Question: I want to know its possible to calculate the area of an organic shape. The shape im trying to calculate looks something like this:
Imagine its drawn by 'CGPoints'
Is there a special function for this? Im thinking maybe CoreImage or Quartz or maybe opengl.
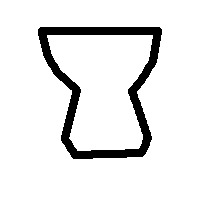
Answer: If the boundary path consists only of straight line segments and does not intersect
itself then you can use the
following formula to compute the area of the enclosed region (from <URL>:
'''
CGPoint points[N];
CGFloat area = 0;
for (int i = 0; i < N; i++) {
area += (points[i].x * points[(i+1) % N].y - points[(i+1) % N].x * points[i].y)/2.0;
}
'''
where 'points[0], ... , points[N-1]' are the starting points of the line segments in counter-clockwise order.
For more complicate path segments such as Bezier curves, you can subdivide each segment
into small parts that can be approximated by line segments.